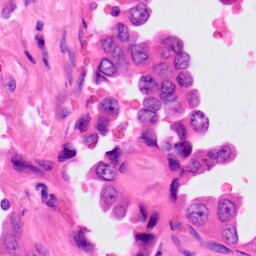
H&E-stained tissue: Lung